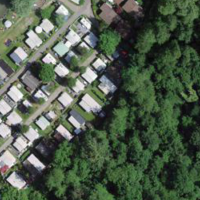
EUNIS habitat code: 53
Species observed at this site:
Corvus corone
Podiceps cristatus
Fulica atra
Anas crecca
Alcedo atthis
Bucephala clangula
Turdus viscivorus
Buteo buteo
Spinus spinus
Chroicocephalus ridibundus
Poecile palustris
Larus michahellis
Cygnus olor
Ardea alba
Dryocopus martius
Sitta europaea
Garrulus glandarius
Cyanistes caeruleus
Anas platyrhynchos
Chloris chloris
Aythya ferina
Aythya fuligula
Fringilla coelebs
Mareca penelope
Coloeus monedula
Phalacrocorax carbo
Mareca strepera
Parus major
Mergellus albellus
Mergus merganser
Anser anser